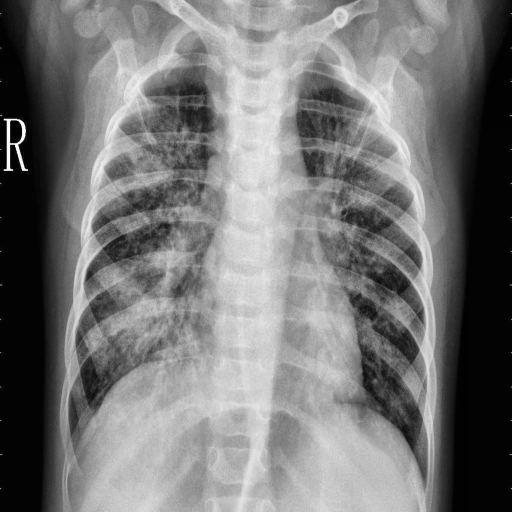
Finding: PNEUMONIA